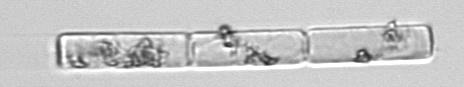
Label: Guinardia_delicatula